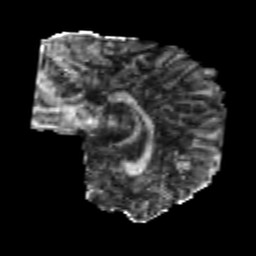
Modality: FA
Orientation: sagittal
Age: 24
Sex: male
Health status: healthy
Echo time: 0.074 s